Aerial crown-view tile of a tropical tree (Barro Colorado Island, Panama), acquired 20250124:
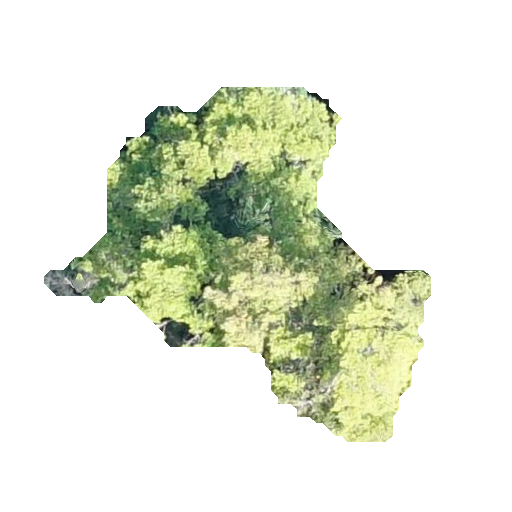
Species: Terminalia amazonia
GBIF accepted scientific name: Terminalia amazonica
Crown area: 107.218 m²